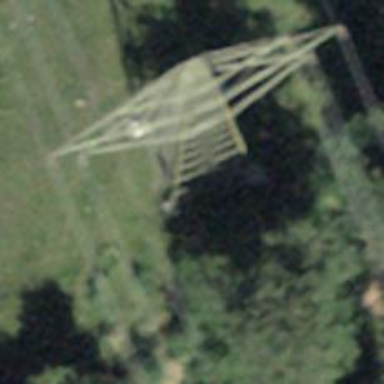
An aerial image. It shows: Power tower.